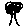
Label: tree